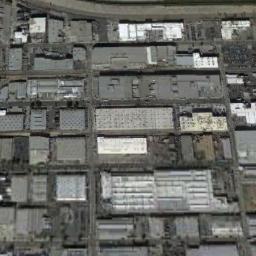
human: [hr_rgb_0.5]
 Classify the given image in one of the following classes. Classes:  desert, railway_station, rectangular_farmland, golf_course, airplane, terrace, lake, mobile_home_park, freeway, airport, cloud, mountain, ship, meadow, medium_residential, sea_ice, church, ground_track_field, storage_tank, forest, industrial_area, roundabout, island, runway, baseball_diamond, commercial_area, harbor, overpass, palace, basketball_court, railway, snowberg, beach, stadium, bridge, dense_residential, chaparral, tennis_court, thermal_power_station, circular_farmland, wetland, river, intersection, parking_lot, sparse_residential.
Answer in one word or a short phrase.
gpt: industrial_area